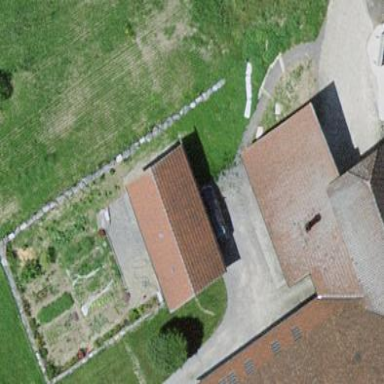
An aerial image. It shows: Garden that is leisure land.